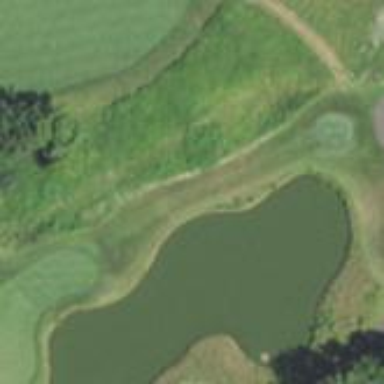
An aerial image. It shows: Pond serving as water hazard on golf course.